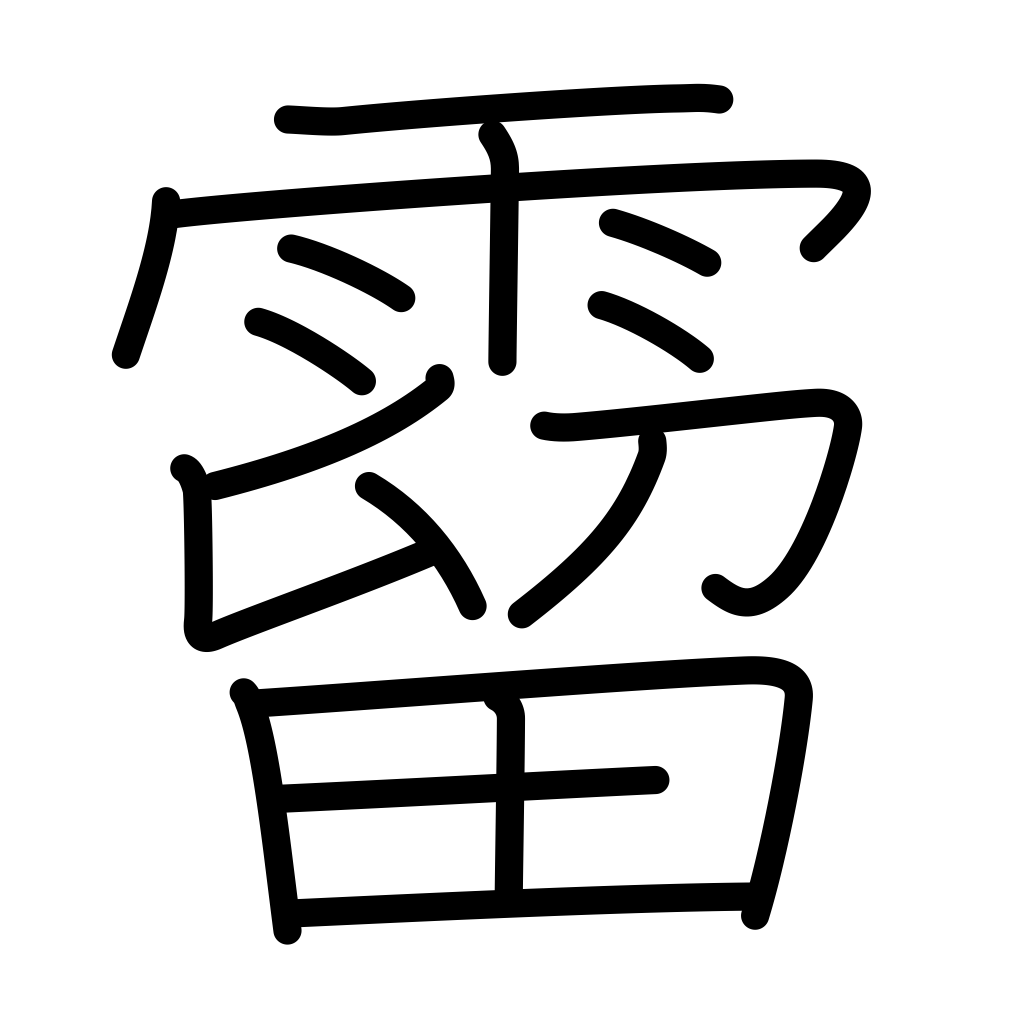
Meaning: raindrops falling from the eaves, eaves